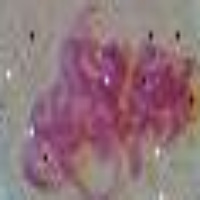
Label: metaphase